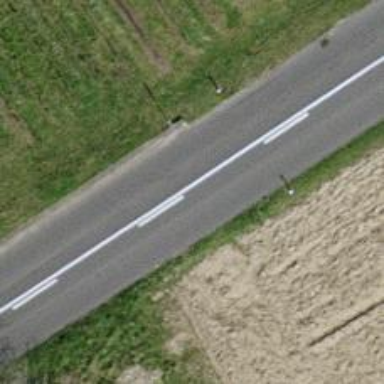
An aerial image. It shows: Secondary road.